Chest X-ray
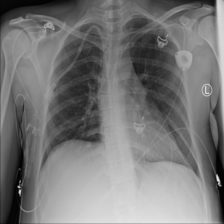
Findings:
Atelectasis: negative
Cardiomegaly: negative
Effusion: negative
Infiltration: negative
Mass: negative
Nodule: negative
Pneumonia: negative
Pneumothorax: negative
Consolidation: negative
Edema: negative
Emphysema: negative
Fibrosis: negative
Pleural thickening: negative
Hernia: negative